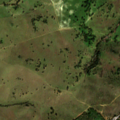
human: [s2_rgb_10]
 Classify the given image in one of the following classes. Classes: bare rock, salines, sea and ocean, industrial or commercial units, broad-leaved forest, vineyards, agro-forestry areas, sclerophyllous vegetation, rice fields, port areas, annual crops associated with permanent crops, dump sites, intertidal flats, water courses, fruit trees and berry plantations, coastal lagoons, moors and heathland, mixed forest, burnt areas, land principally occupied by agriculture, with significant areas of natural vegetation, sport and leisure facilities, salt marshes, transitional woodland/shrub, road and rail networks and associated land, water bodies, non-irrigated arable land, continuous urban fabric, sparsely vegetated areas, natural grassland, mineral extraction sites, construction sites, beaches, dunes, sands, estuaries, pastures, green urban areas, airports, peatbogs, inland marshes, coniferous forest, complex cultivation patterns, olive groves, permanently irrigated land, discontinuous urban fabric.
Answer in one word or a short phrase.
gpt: pastures, broad-leaved forest